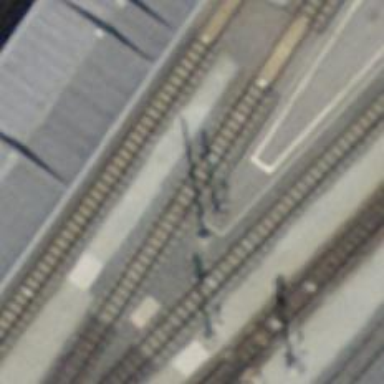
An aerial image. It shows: Railway signal.